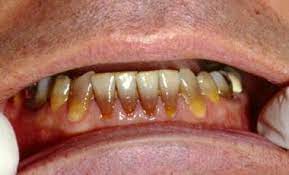
Condition: Tooth Discoloration